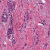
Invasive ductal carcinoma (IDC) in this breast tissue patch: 0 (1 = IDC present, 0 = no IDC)